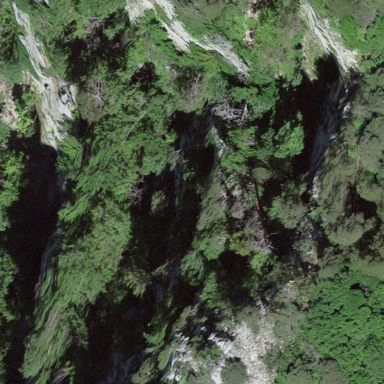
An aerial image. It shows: Natural cliff.